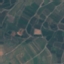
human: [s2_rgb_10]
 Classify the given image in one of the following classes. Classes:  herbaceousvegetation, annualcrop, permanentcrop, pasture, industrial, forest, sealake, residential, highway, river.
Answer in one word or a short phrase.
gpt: PermanentCrop